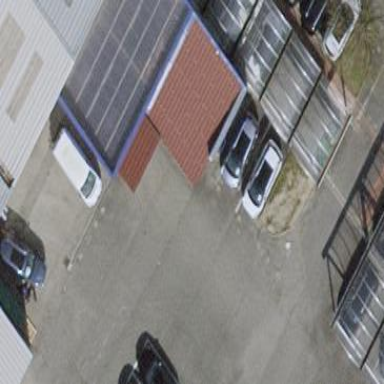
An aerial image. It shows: View of roof of building.